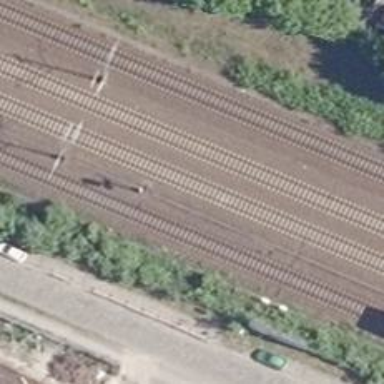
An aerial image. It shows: Railway signal.